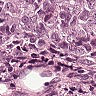
Metastatic tissue present: yes